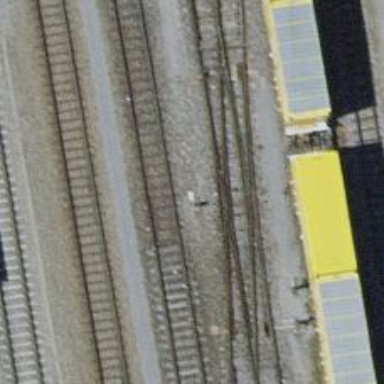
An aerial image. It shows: Railway switch.